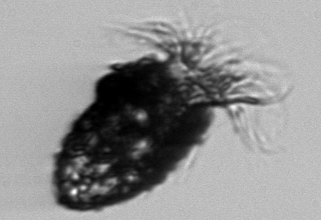
Label: Stenosemella_pacifica